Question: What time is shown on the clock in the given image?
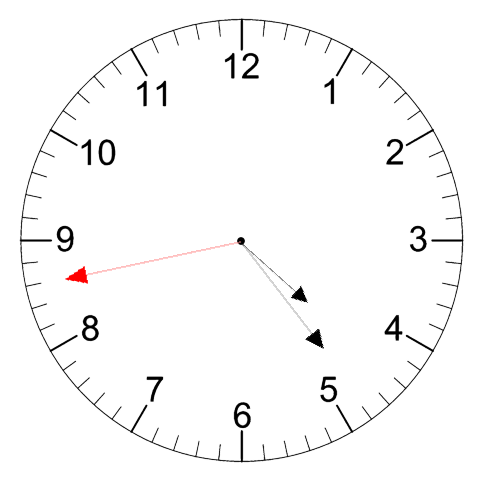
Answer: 04:23:43